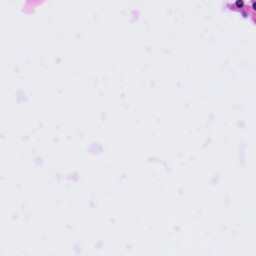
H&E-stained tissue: Tonsil